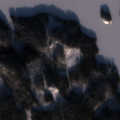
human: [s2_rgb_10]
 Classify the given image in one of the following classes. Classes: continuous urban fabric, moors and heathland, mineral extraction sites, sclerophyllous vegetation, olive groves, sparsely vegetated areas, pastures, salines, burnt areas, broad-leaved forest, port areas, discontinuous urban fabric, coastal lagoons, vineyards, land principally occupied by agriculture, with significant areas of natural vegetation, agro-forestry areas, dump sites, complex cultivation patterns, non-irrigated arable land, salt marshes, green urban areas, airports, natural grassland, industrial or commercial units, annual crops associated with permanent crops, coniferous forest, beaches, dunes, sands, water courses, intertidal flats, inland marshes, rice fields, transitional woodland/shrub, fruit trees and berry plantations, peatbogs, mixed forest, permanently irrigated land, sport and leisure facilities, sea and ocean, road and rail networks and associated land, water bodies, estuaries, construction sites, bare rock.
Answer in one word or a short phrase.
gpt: coniferous forest, water bodies